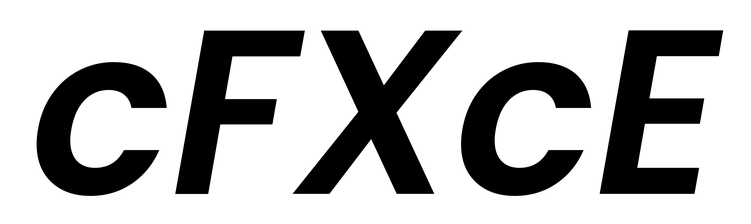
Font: Poppins-SemiBoldItalic